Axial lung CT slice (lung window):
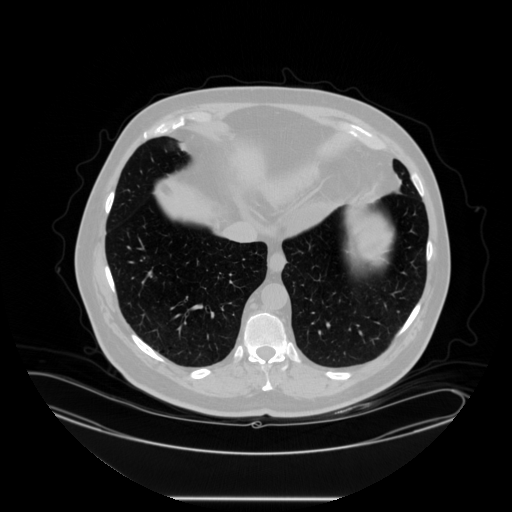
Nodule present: no